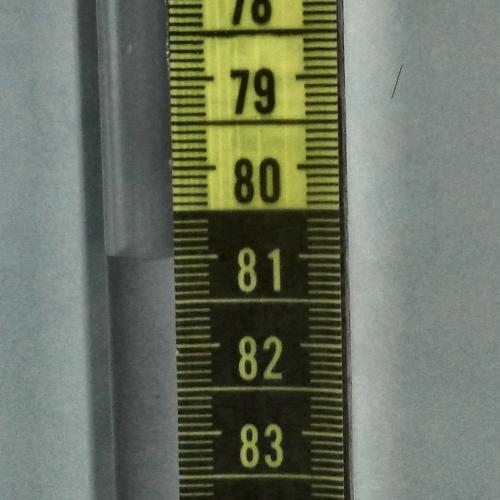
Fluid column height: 81.0 cm